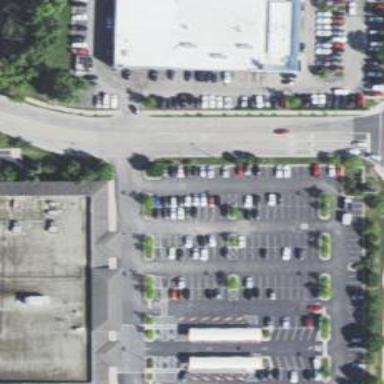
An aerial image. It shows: Parking area with surface.